Question: I have really tried to find an answer to this.
All of sudden one of my projects are acting really strange. All references to local stuff in the same project are not resolved bu Visual Studio. All other references to .Net Framework and to my other assemblies works fine.

ps. I know platform is spelled with one t :D
And as i said it the title. I do not get any errors or anything when i build the project.
- - -
- - -
So how does this "design time" resolving works? What files does it use? Is there any log or anything? Anyone have any good ideas on how to solve it?
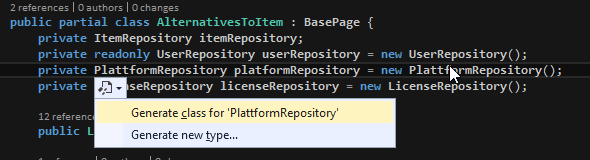
Answer: I just unloaded, edited the .csproj file and it worked right away. Thanks Carcigenicate!